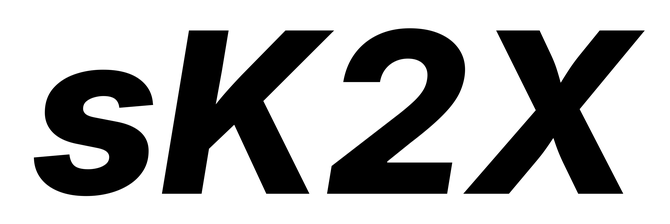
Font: Inter-Italic_ExtraBold_Italic